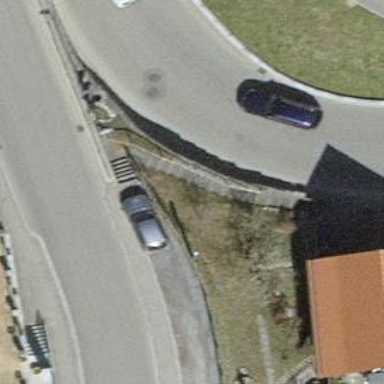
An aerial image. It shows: Set of steps on the road.